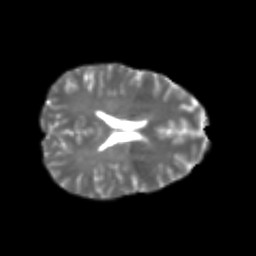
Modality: T2w
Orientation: axial
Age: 22
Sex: female
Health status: healthy
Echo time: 0.074 s